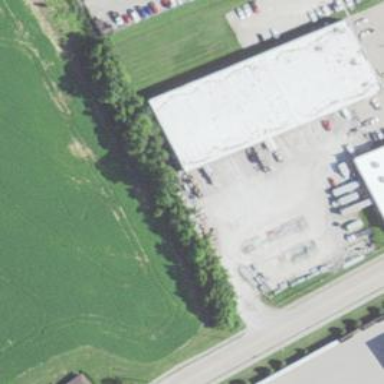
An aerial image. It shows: Electrical shop within building.